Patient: sex M, age 68
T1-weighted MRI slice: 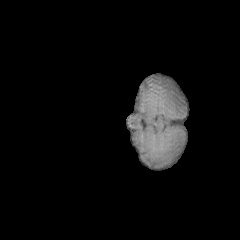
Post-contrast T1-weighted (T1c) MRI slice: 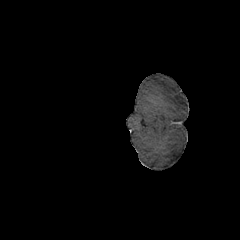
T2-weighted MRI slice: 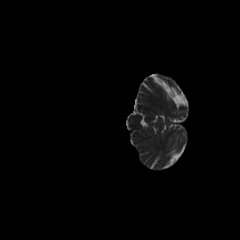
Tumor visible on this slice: no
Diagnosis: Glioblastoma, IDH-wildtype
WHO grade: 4